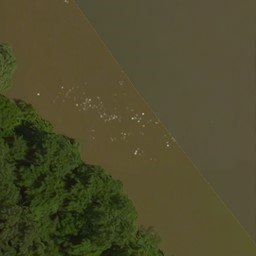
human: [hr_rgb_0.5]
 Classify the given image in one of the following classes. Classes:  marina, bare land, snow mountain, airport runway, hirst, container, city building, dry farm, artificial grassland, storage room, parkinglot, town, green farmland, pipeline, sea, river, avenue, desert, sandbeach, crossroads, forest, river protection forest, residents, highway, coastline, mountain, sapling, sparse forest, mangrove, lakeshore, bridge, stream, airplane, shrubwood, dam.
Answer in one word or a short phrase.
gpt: river protection forest